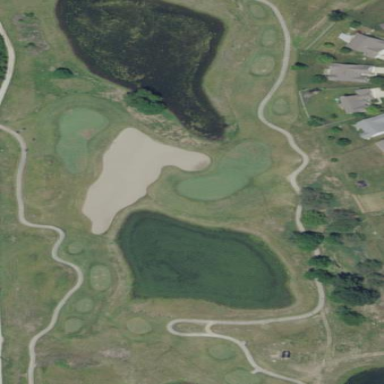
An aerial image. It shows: Sandy area is golf bunker.